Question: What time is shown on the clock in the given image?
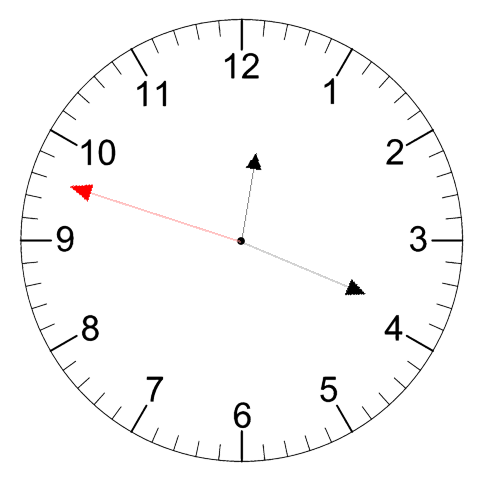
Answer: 12:18:48